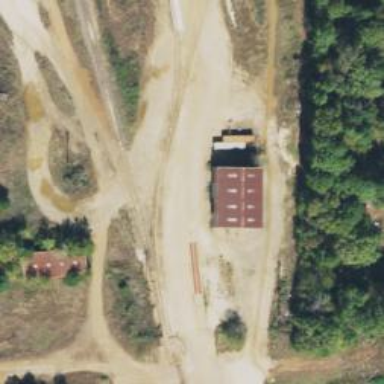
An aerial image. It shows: Railway yard used for servicing trains.